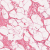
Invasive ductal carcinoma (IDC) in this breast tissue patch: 0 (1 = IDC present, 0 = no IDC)